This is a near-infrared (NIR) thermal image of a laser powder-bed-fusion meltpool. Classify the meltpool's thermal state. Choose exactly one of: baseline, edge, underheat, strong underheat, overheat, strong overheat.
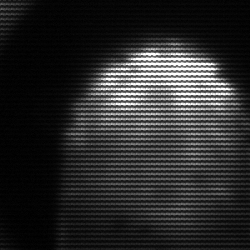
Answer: edge